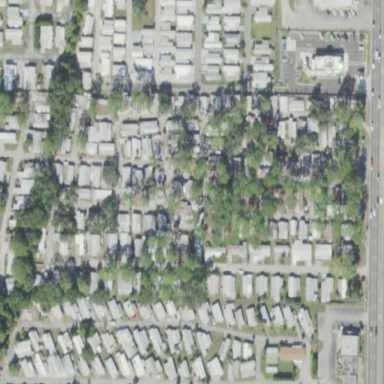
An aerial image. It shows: Residential area known as trailer park.